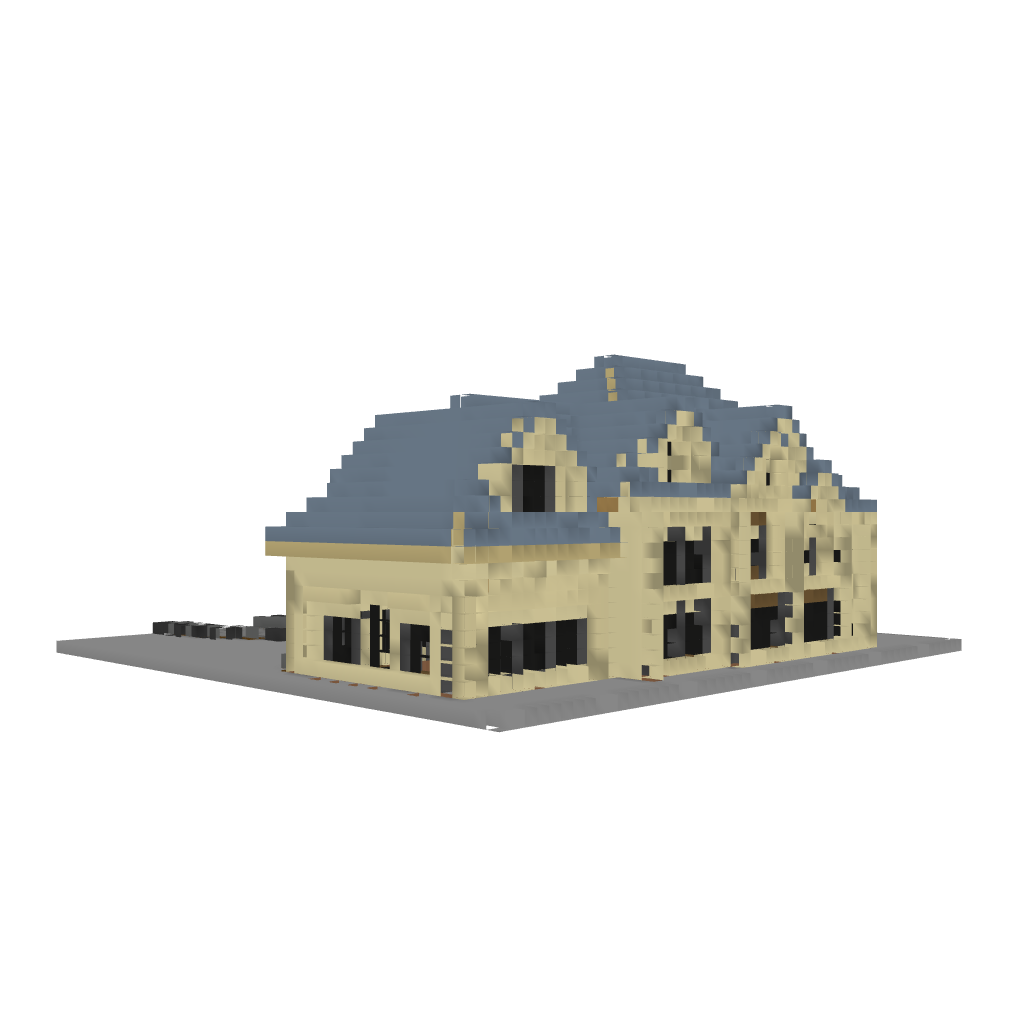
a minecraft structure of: Traditional house